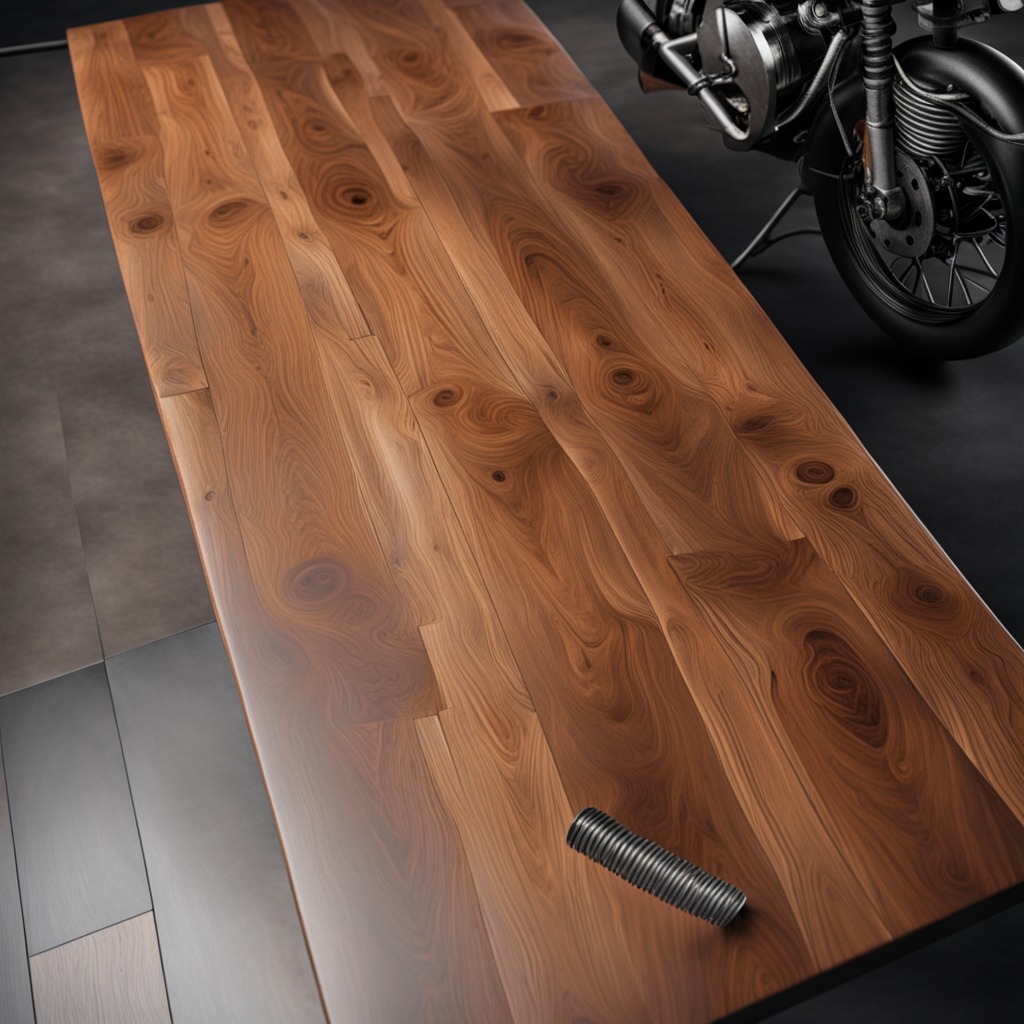
A coiled metal spring lies on an oil-spilled wooden table in a vintage motorcycle garage.